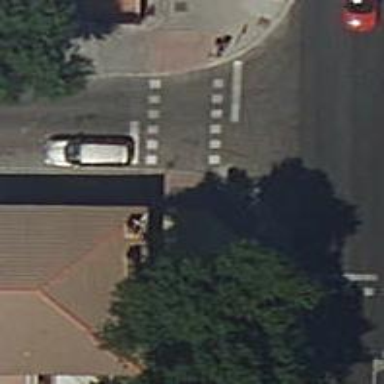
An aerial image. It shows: Road crossing with traffic signals.